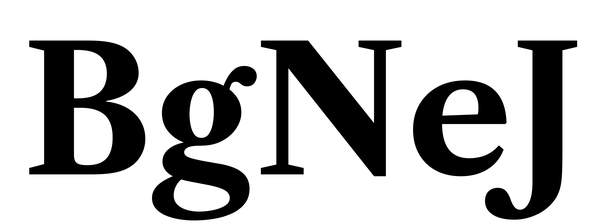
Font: LibreCaslonText_Bold